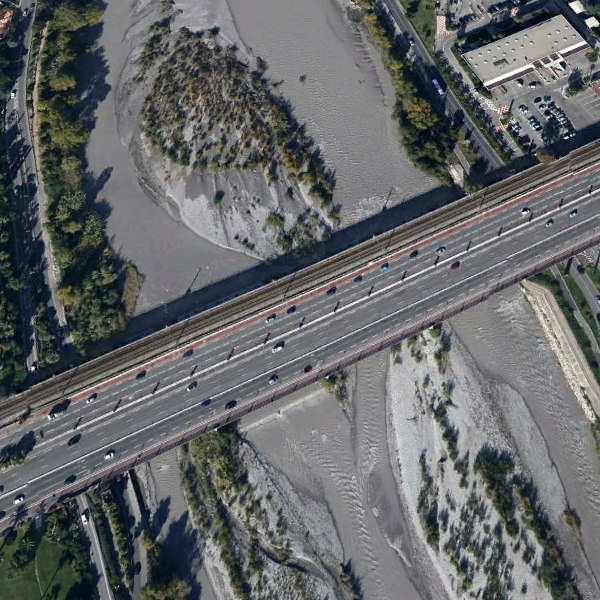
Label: Bridge